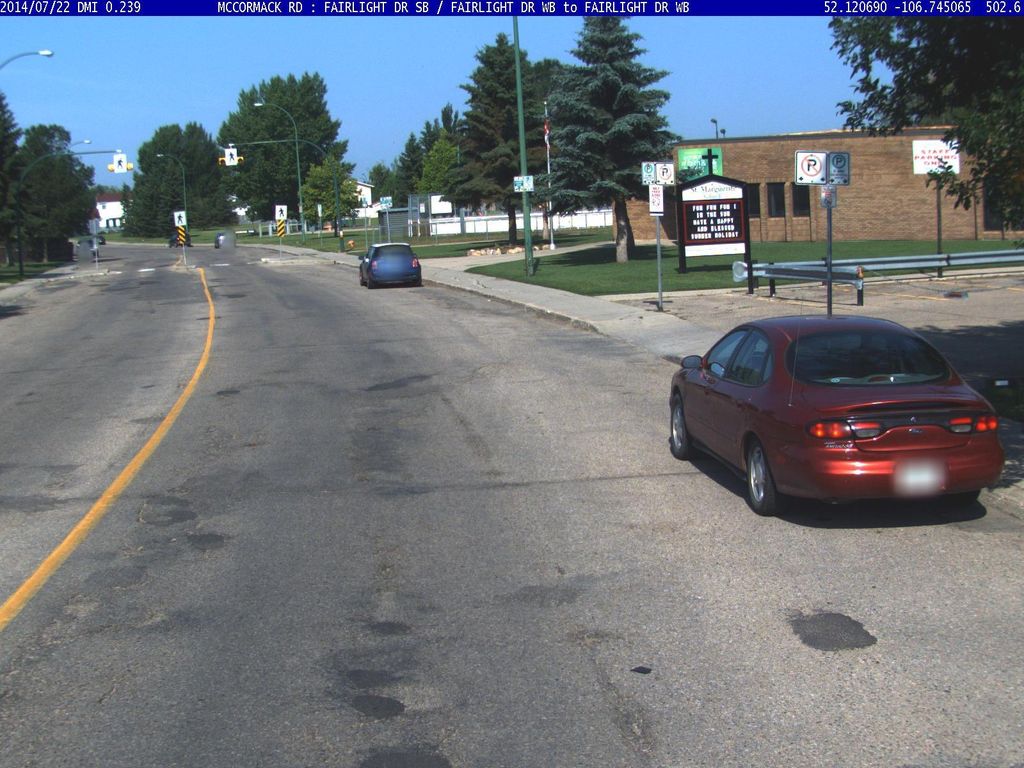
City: saskatoon